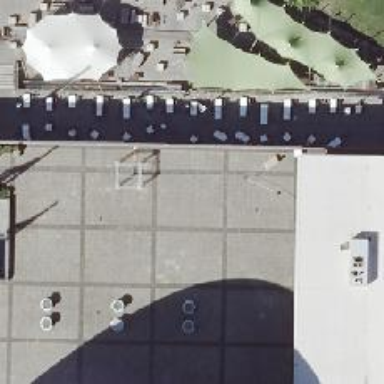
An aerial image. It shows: Restaurant.